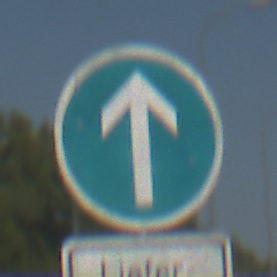
Verkehrszeichen: VorgeschriebeneFahrtrichtungGeradeaus
Zusatzzeichen unten: BesondereFahrzeugeUndTransportgueter5
Umgebung: Outdoor, Suburban
Tageszeit: MorningAfternoon
Wetter: Clear
Licht: Natural
Jahreszeit: NotSpecified
Kontrast: HighContrast